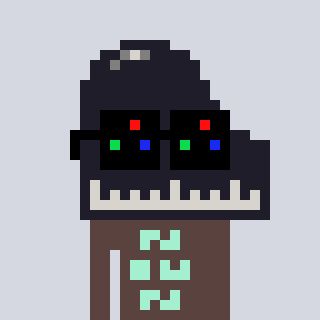
a pixel art character with square black sunglasses, a piano-shaped head and a darkbrown-colored body on a cool background